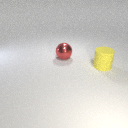
large yellow rubber cylinder to the right of large red metal sphere